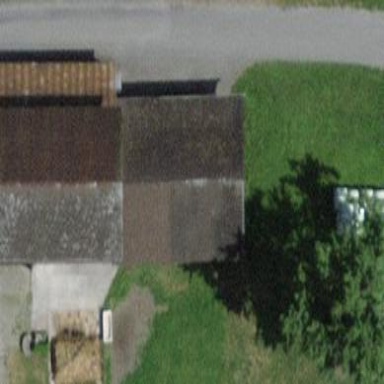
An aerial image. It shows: Farm auxiliary building.